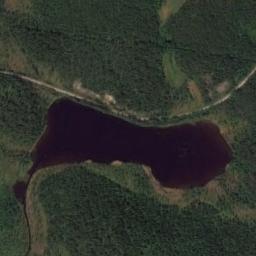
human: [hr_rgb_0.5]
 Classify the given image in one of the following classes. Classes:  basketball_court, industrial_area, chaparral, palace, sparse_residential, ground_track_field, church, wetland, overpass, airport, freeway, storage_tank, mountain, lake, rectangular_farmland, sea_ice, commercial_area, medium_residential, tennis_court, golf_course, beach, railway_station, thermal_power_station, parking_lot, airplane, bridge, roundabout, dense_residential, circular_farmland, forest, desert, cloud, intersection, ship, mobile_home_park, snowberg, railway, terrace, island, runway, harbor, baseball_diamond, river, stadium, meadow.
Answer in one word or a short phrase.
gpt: lake